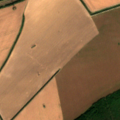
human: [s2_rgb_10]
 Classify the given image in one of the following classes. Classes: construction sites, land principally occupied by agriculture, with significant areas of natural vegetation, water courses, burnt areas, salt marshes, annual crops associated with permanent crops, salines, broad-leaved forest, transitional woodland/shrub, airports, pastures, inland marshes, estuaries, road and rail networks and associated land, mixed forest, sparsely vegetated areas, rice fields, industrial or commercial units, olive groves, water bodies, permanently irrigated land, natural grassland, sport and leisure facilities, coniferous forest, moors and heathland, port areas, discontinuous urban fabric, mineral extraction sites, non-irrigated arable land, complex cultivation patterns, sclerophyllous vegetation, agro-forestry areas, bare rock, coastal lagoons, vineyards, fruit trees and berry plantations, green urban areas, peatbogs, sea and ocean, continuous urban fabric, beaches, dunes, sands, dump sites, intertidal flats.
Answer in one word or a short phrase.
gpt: non-irrigated arable land, transitional woodland/shrub